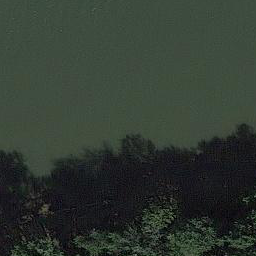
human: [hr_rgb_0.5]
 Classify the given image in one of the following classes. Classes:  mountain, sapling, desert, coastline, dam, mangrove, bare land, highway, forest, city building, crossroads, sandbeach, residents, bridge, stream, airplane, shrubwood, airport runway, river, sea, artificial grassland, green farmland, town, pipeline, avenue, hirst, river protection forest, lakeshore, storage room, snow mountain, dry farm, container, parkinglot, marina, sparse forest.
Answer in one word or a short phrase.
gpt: river protection forest